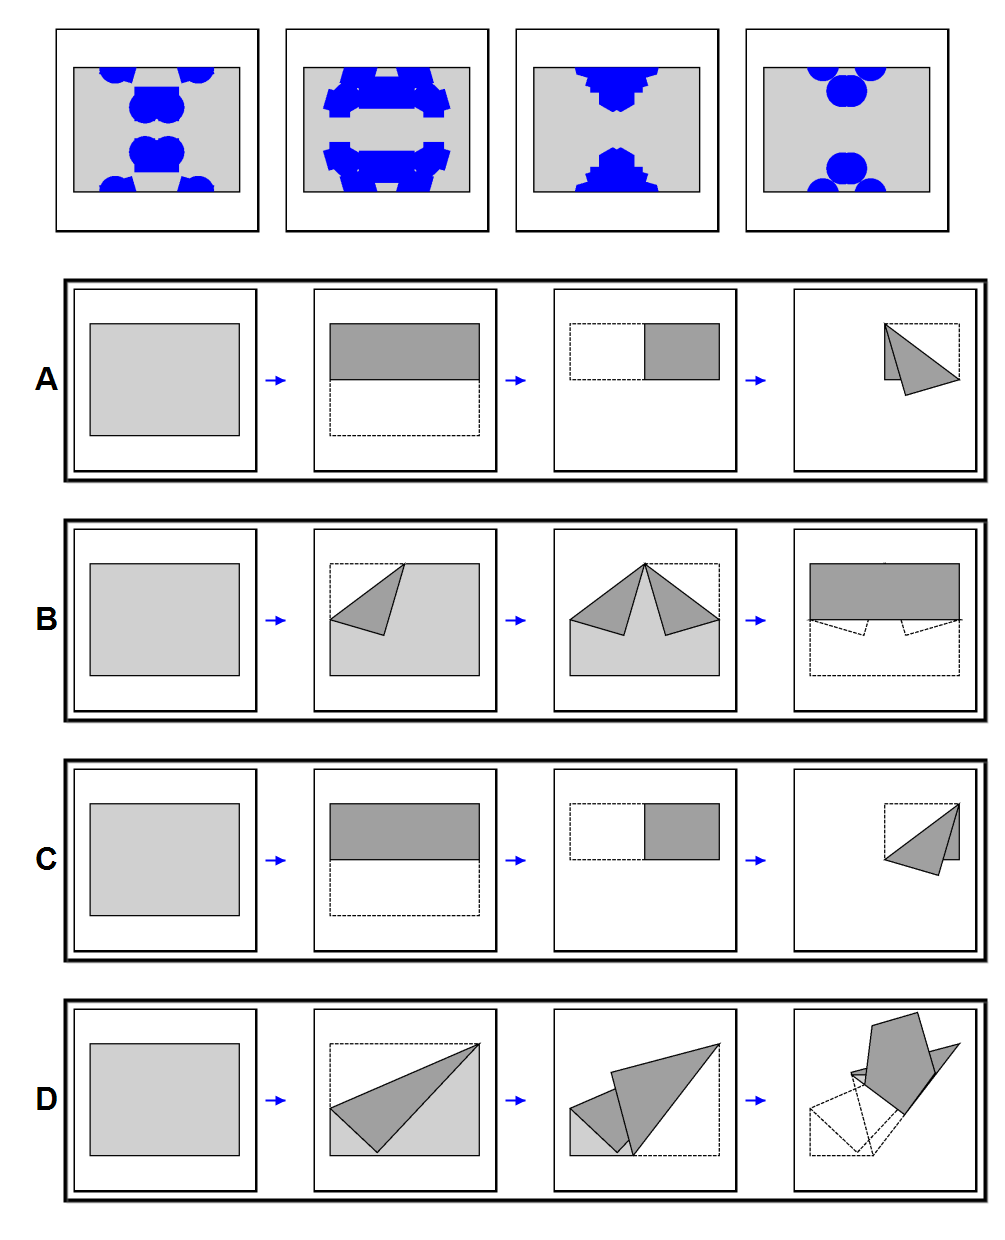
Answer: A